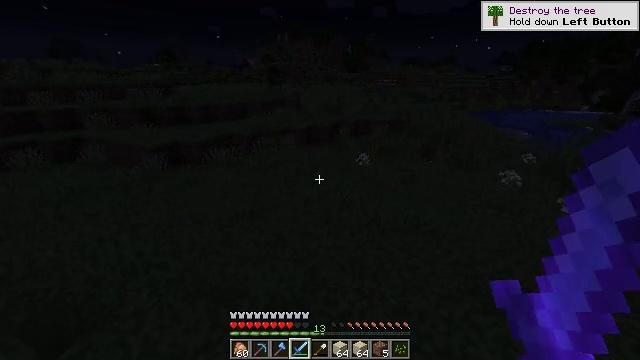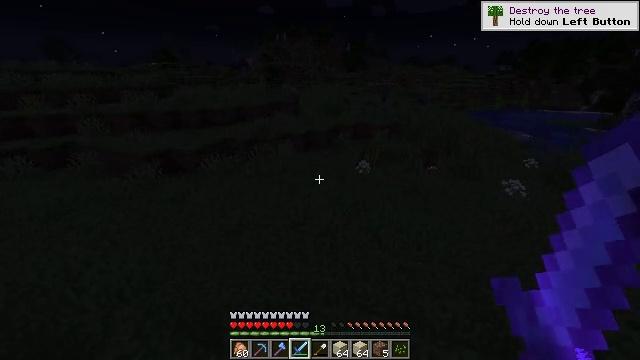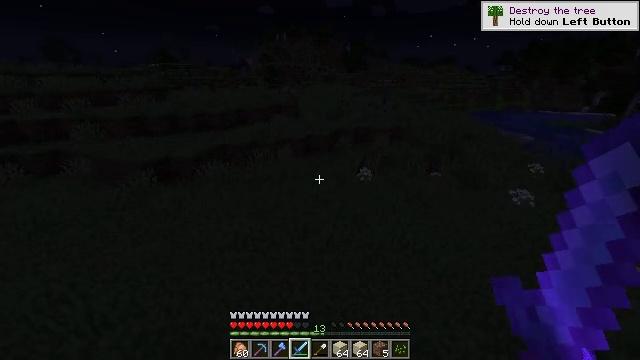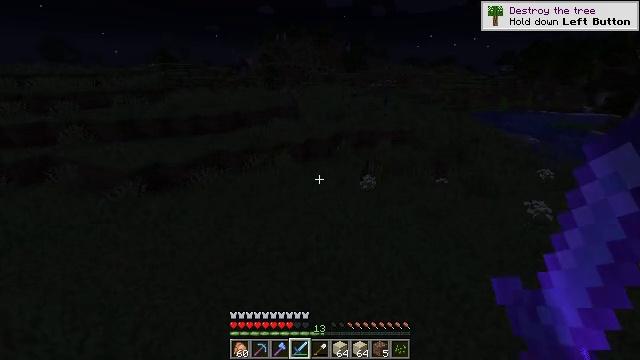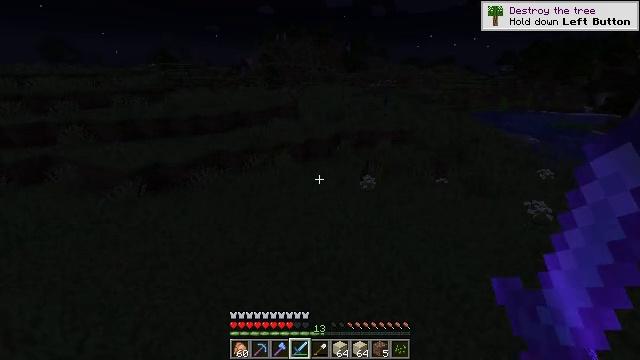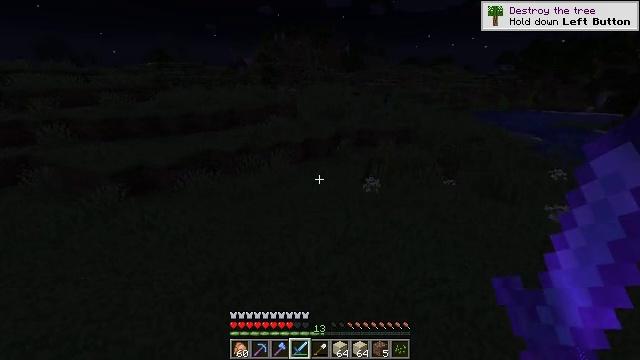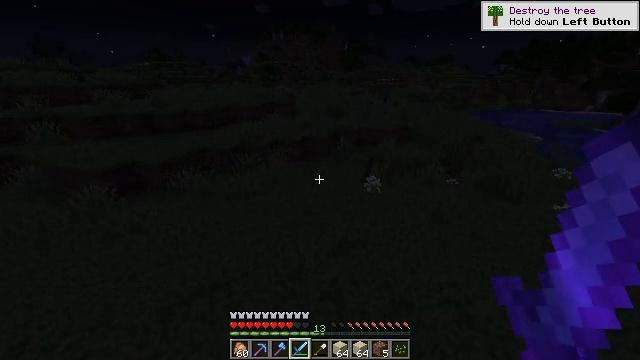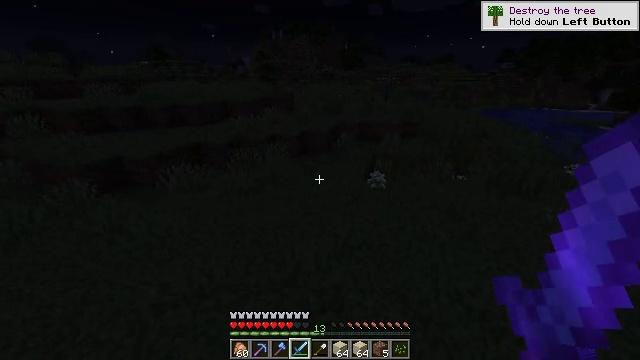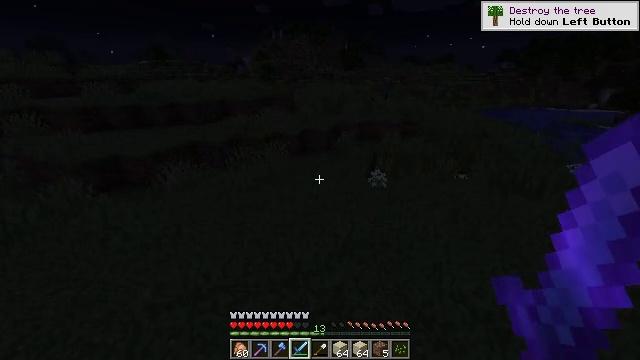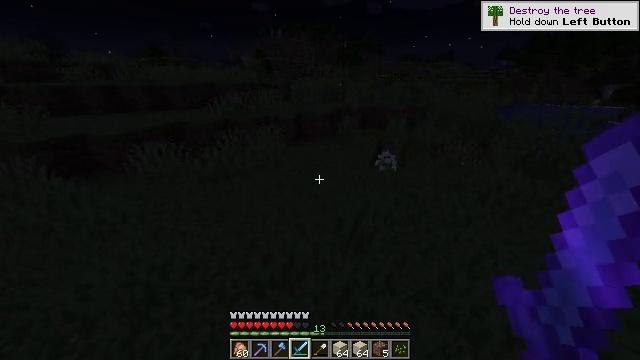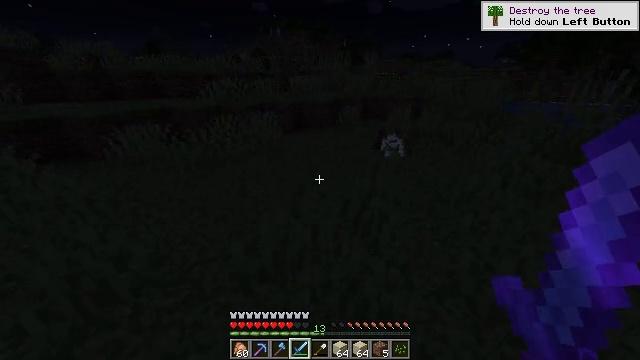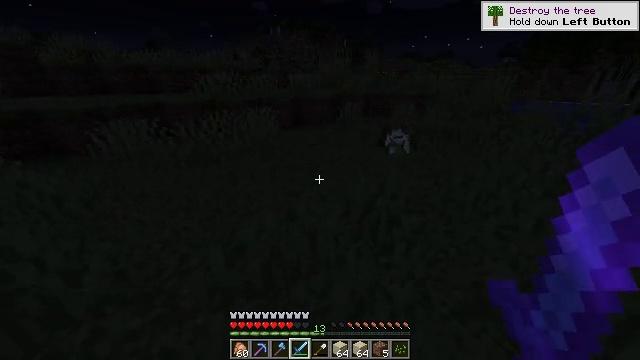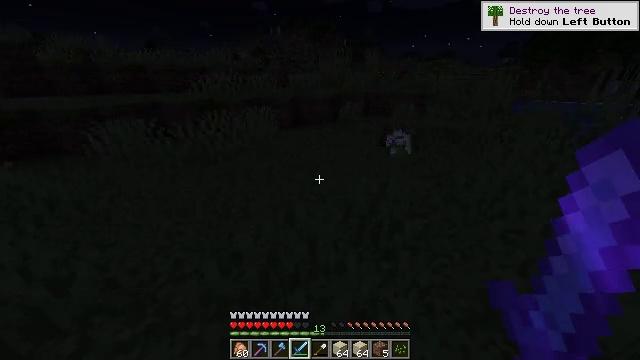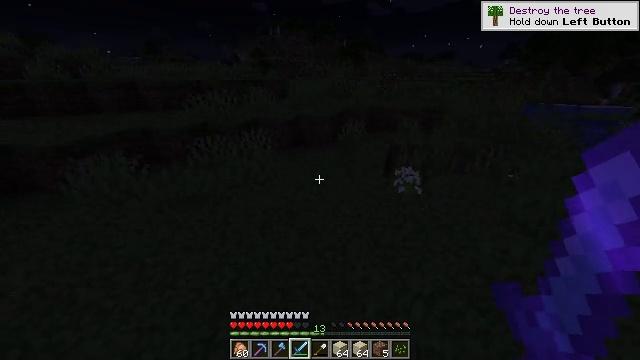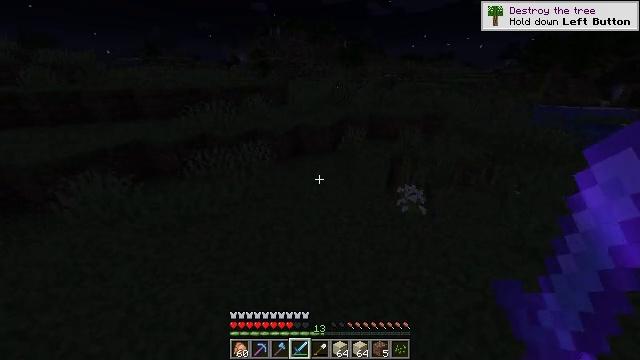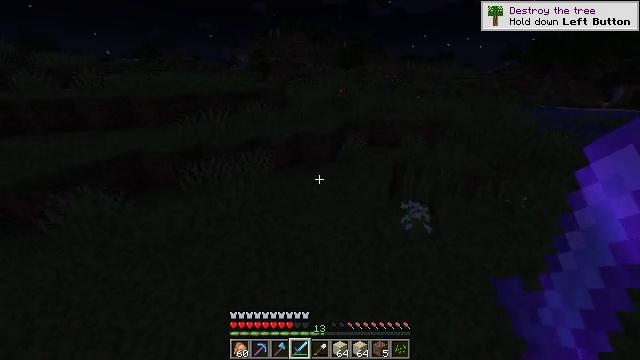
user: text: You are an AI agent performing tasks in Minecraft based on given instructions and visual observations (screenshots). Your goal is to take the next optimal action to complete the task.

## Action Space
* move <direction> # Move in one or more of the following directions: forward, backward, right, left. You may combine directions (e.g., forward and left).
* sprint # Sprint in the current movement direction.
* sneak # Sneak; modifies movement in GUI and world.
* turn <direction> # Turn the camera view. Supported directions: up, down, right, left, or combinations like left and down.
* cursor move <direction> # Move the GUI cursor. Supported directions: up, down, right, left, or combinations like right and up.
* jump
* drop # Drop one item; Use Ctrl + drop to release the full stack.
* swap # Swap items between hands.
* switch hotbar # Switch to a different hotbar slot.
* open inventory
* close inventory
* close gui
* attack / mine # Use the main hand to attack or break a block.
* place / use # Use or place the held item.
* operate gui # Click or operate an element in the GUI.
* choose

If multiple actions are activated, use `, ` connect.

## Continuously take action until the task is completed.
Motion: motion action
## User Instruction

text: Remove oak leaves from branches.
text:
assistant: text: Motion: move forward, jump
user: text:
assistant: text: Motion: move forward, jump
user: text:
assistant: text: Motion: move forward, jump
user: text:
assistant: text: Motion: move forward, jump
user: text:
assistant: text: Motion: move forward, jump
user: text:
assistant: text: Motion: move forward, jump
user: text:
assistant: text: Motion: move forward, jump
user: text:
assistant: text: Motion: move forward, sprint, jump
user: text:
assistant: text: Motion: move forward, sprint, jump
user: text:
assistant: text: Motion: move forward, sprint, jump
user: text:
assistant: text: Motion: move forward, sprint, jump
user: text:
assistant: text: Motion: move forward, jump
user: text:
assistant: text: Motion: move forward, jump
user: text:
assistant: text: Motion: move forward, jump
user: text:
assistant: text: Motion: move forward, jump
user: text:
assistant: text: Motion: move forward, turn right, jump
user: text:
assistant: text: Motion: move forward, turn right, jump
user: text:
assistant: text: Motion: move forward, jump
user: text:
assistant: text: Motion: move forward, jump
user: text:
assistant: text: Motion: move forward, jump
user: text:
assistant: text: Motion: move forward, jump
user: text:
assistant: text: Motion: move forward, jump
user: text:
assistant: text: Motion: move forward, sprint, jump
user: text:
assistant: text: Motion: move forward, sprint, jump
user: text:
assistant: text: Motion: move forward, sprint, jump
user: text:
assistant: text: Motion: move forward, sprint, jump
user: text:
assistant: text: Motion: move forward, jump
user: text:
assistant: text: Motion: move forward, jump
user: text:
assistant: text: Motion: move forward, turn left, jump
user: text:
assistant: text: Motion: move forward, jump